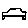
Label: car